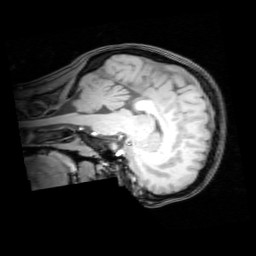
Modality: T1w
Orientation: sagittal
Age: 19
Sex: female
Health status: healthy
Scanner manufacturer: philips
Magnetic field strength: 3 T
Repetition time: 0.012 s
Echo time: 0.0037 s